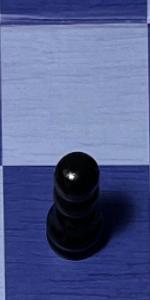
Label: Pawn_Black